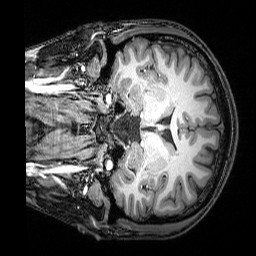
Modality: T1w
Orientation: coronal
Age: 27
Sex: male
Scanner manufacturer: siemens
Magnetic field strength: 3 T
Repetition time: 2.53 s
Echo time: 0.00388 s